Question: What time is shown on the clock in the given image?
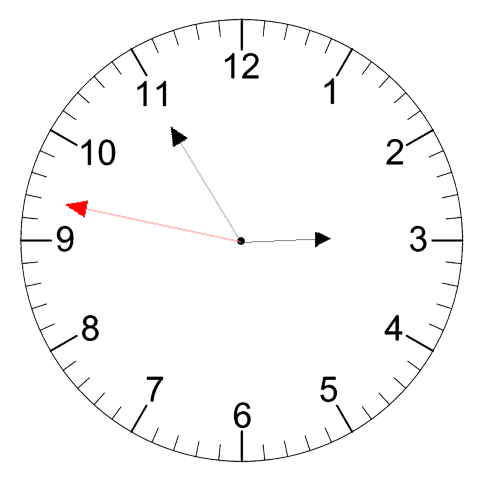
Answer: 02:54:47